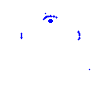
Particle: pion